Question: I am trying to add a security module to my database application and what actually I am trying to do is whenever I click on Logon button, it exits the login form and opens the main form depending on the role of user.
I have the following code:
'''
public void Login()
{
frmCommissionReport _commReport = new frmCommissionReport();
if (_commission.Login(cbxLoginName, txbPassword))
{
MessageBox.Show("Successfull");
// close this form - do not exit the application
frmCommissionReport frm = new frmCommissionReport();
this.Close();
frm.ShowDialog();
}
else
{
MessageBox.Show("Username or Password not recognised");
}
}
private void btnLogin_Click(object sender, EventArgs e)
{
Login();
}
'''
>
'''
public frmCommissionReport()
{
InitializeComponent();
_login.ShowDialog();
}
'''
> But for some reasons whenever I fill in the login details and click Login Button, it again opens the same Login Form and keeps on duplicating the login form whenever I click Login Button rather than redirecting me to Main Form

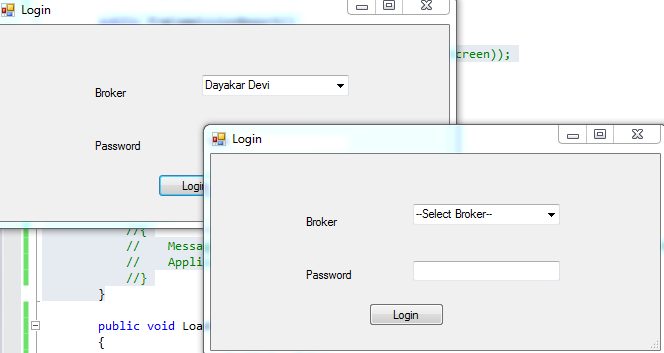
Answer: I figured the apt solution for my problem in a bit different way than I started with
>
'''
public partial class frmLogin : Form
{
#region "Properties"
private bool _Authenticated = false;
public bool Authenticated
{
get { return _Authenticated; }
set { _Authenticated = value; }
}
#endregion
public void Login()
{
if (GetLoginAuthentication(cbxLoginName, txbPassword))
{
this.Hide();
//MessageBox.Show("Successfull");
Authenticated = true;
//frmCommissionReport frm = new frmCommissionReport();
//frm.ShowDialog();
}
else
{
Authenticated = false;
MessageBox.Show("Username or Password not recognised");
}
}
'''
>
'''
public frmCommissionReport()
{
frmLogin login = new frmLogin();
login.ShowDialog();
if (login.Authenticated)
{// block of code
}
'''
This worked fine without any issue